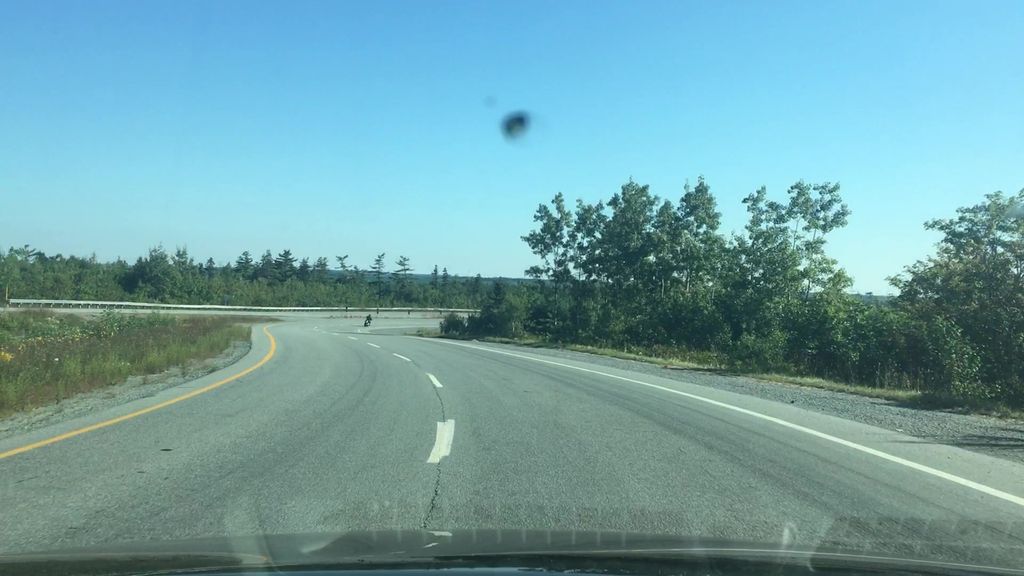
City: halifax